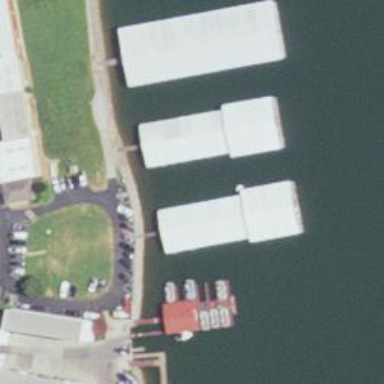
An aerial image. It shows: Pier located along footway.